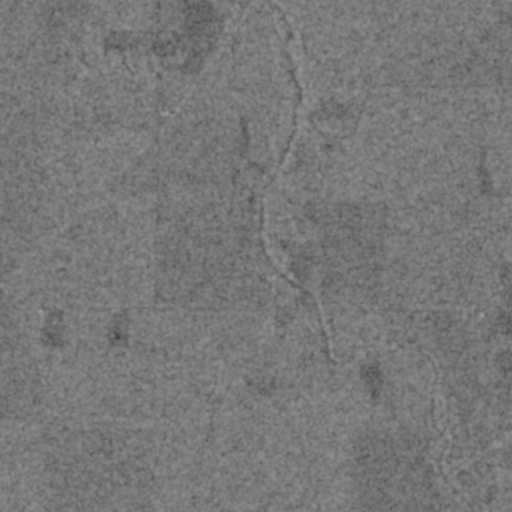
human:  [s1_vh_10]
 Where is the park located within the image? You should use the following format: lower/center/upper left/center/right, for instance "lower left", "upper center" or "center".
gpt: The park is located in the lower center of the image.
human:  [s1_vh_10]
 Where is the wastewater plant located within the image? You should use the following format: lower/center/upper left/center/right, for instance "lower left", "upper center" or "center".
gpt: The wastewater plant is located in the upper right of the image.
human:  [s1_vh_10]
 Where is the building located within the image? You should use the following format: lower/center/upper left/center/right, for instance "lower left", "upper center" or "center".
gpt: The building is located in the center right of the image.
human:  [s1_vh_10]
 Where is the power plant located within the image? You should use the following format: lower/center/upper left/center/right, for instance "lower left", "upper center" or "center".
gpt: There is no power plant in the image.

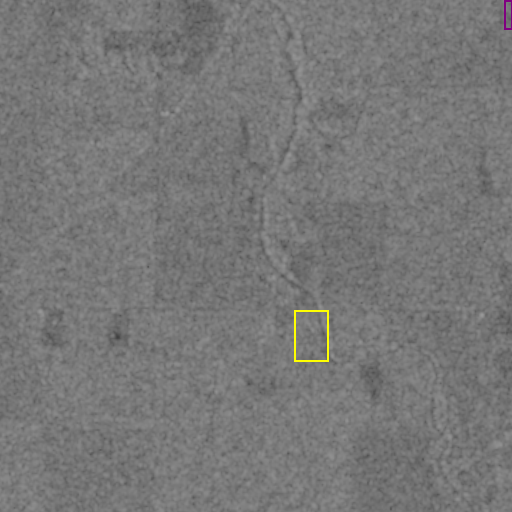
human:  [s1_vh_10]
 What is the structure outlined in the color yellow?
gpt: The structure outlined in yellow is a park.
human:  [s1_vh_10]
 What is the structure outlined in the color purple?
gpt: The structure outlined in purple is a wastewater plant.
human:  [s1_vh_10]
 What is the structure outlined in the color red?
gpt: There is no red outline.